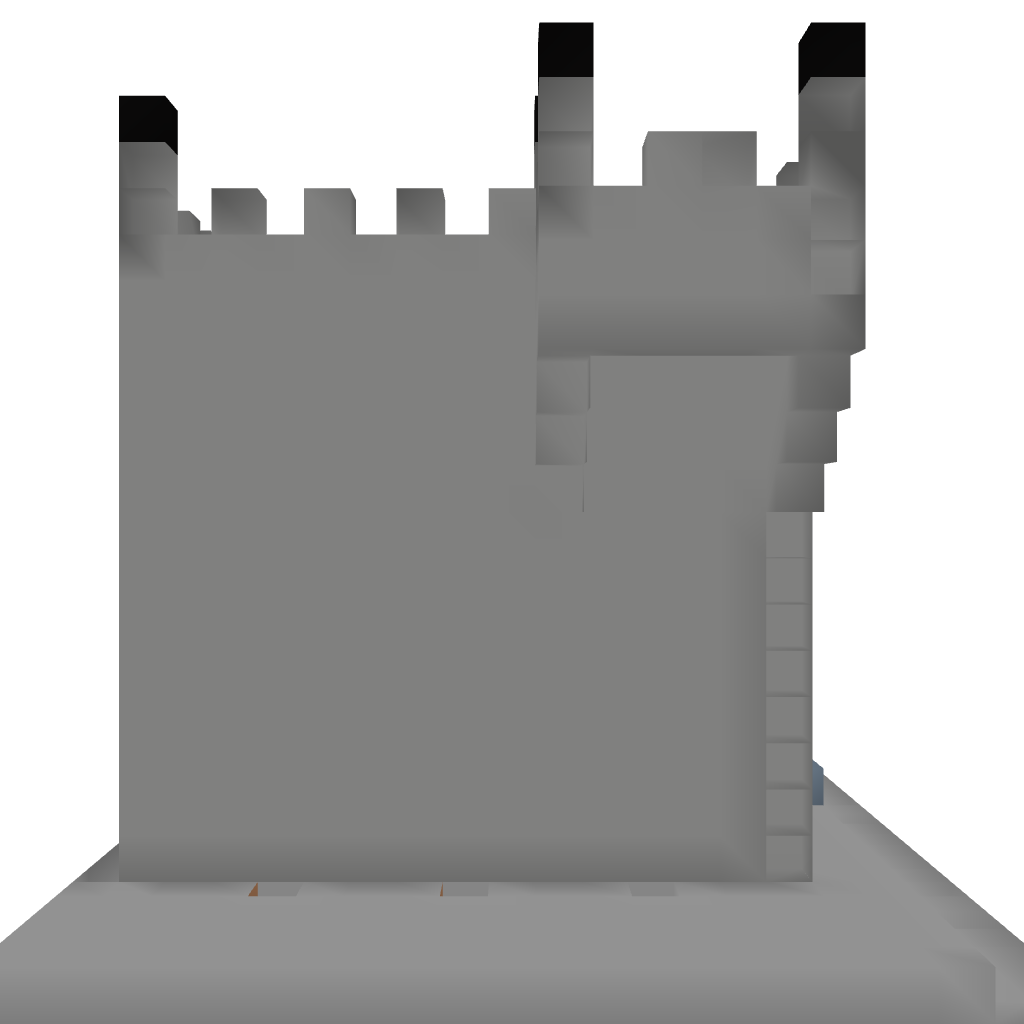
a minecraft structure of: Ultima Online Housing - Large Tower